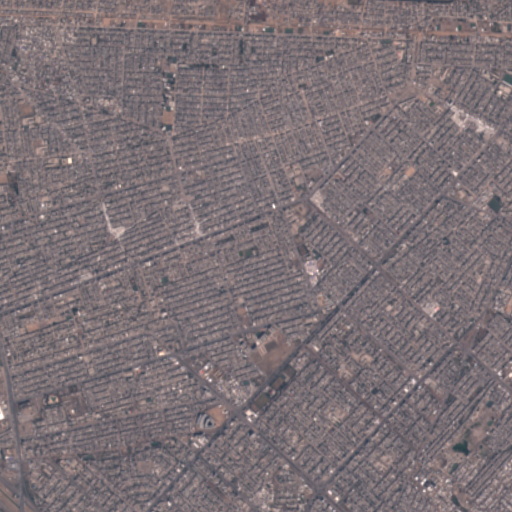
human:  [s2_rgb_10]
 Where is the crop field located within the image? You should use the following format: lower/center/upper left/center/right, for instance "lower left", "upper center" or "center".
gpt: The crop field is located in the lower left of the image.
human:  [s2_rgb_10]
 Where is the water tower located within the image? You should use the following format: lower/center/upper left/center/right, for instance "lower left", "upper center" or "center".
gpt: The water tower is located in the center right of the image.
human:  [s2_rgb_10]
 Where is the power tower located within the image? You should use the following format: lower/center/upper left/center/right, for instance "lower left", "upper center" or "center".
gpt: There is no power tower in the image.